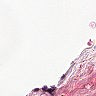
Metastatic tissue present: no